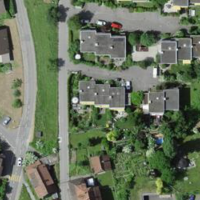
EUNIS habitat code: 54
Species observed at this site:
Acer campestre
Humulus lupulus